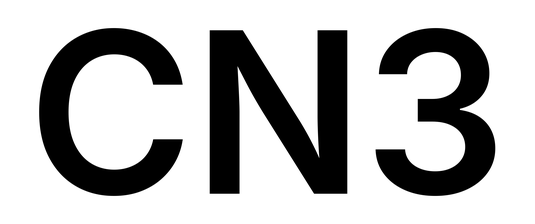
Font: Inter_SemiBold